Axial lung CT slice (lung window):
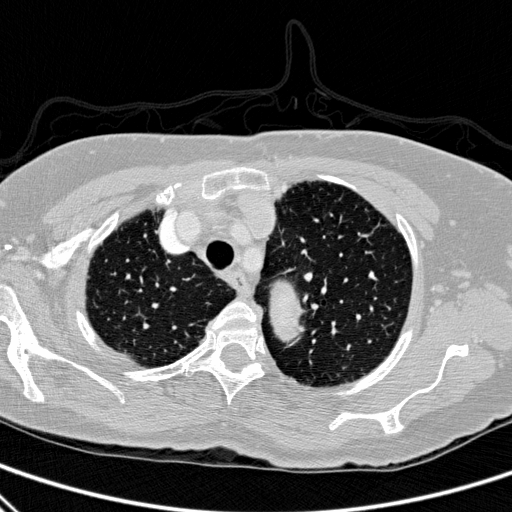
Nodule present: no